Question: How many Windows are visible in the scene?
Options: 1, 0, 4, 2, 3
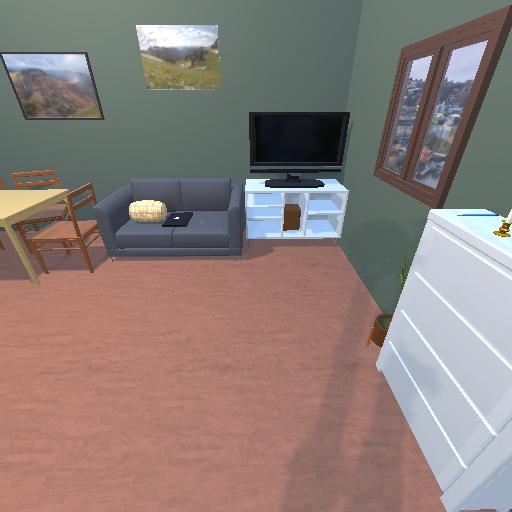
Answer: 1